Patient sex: M
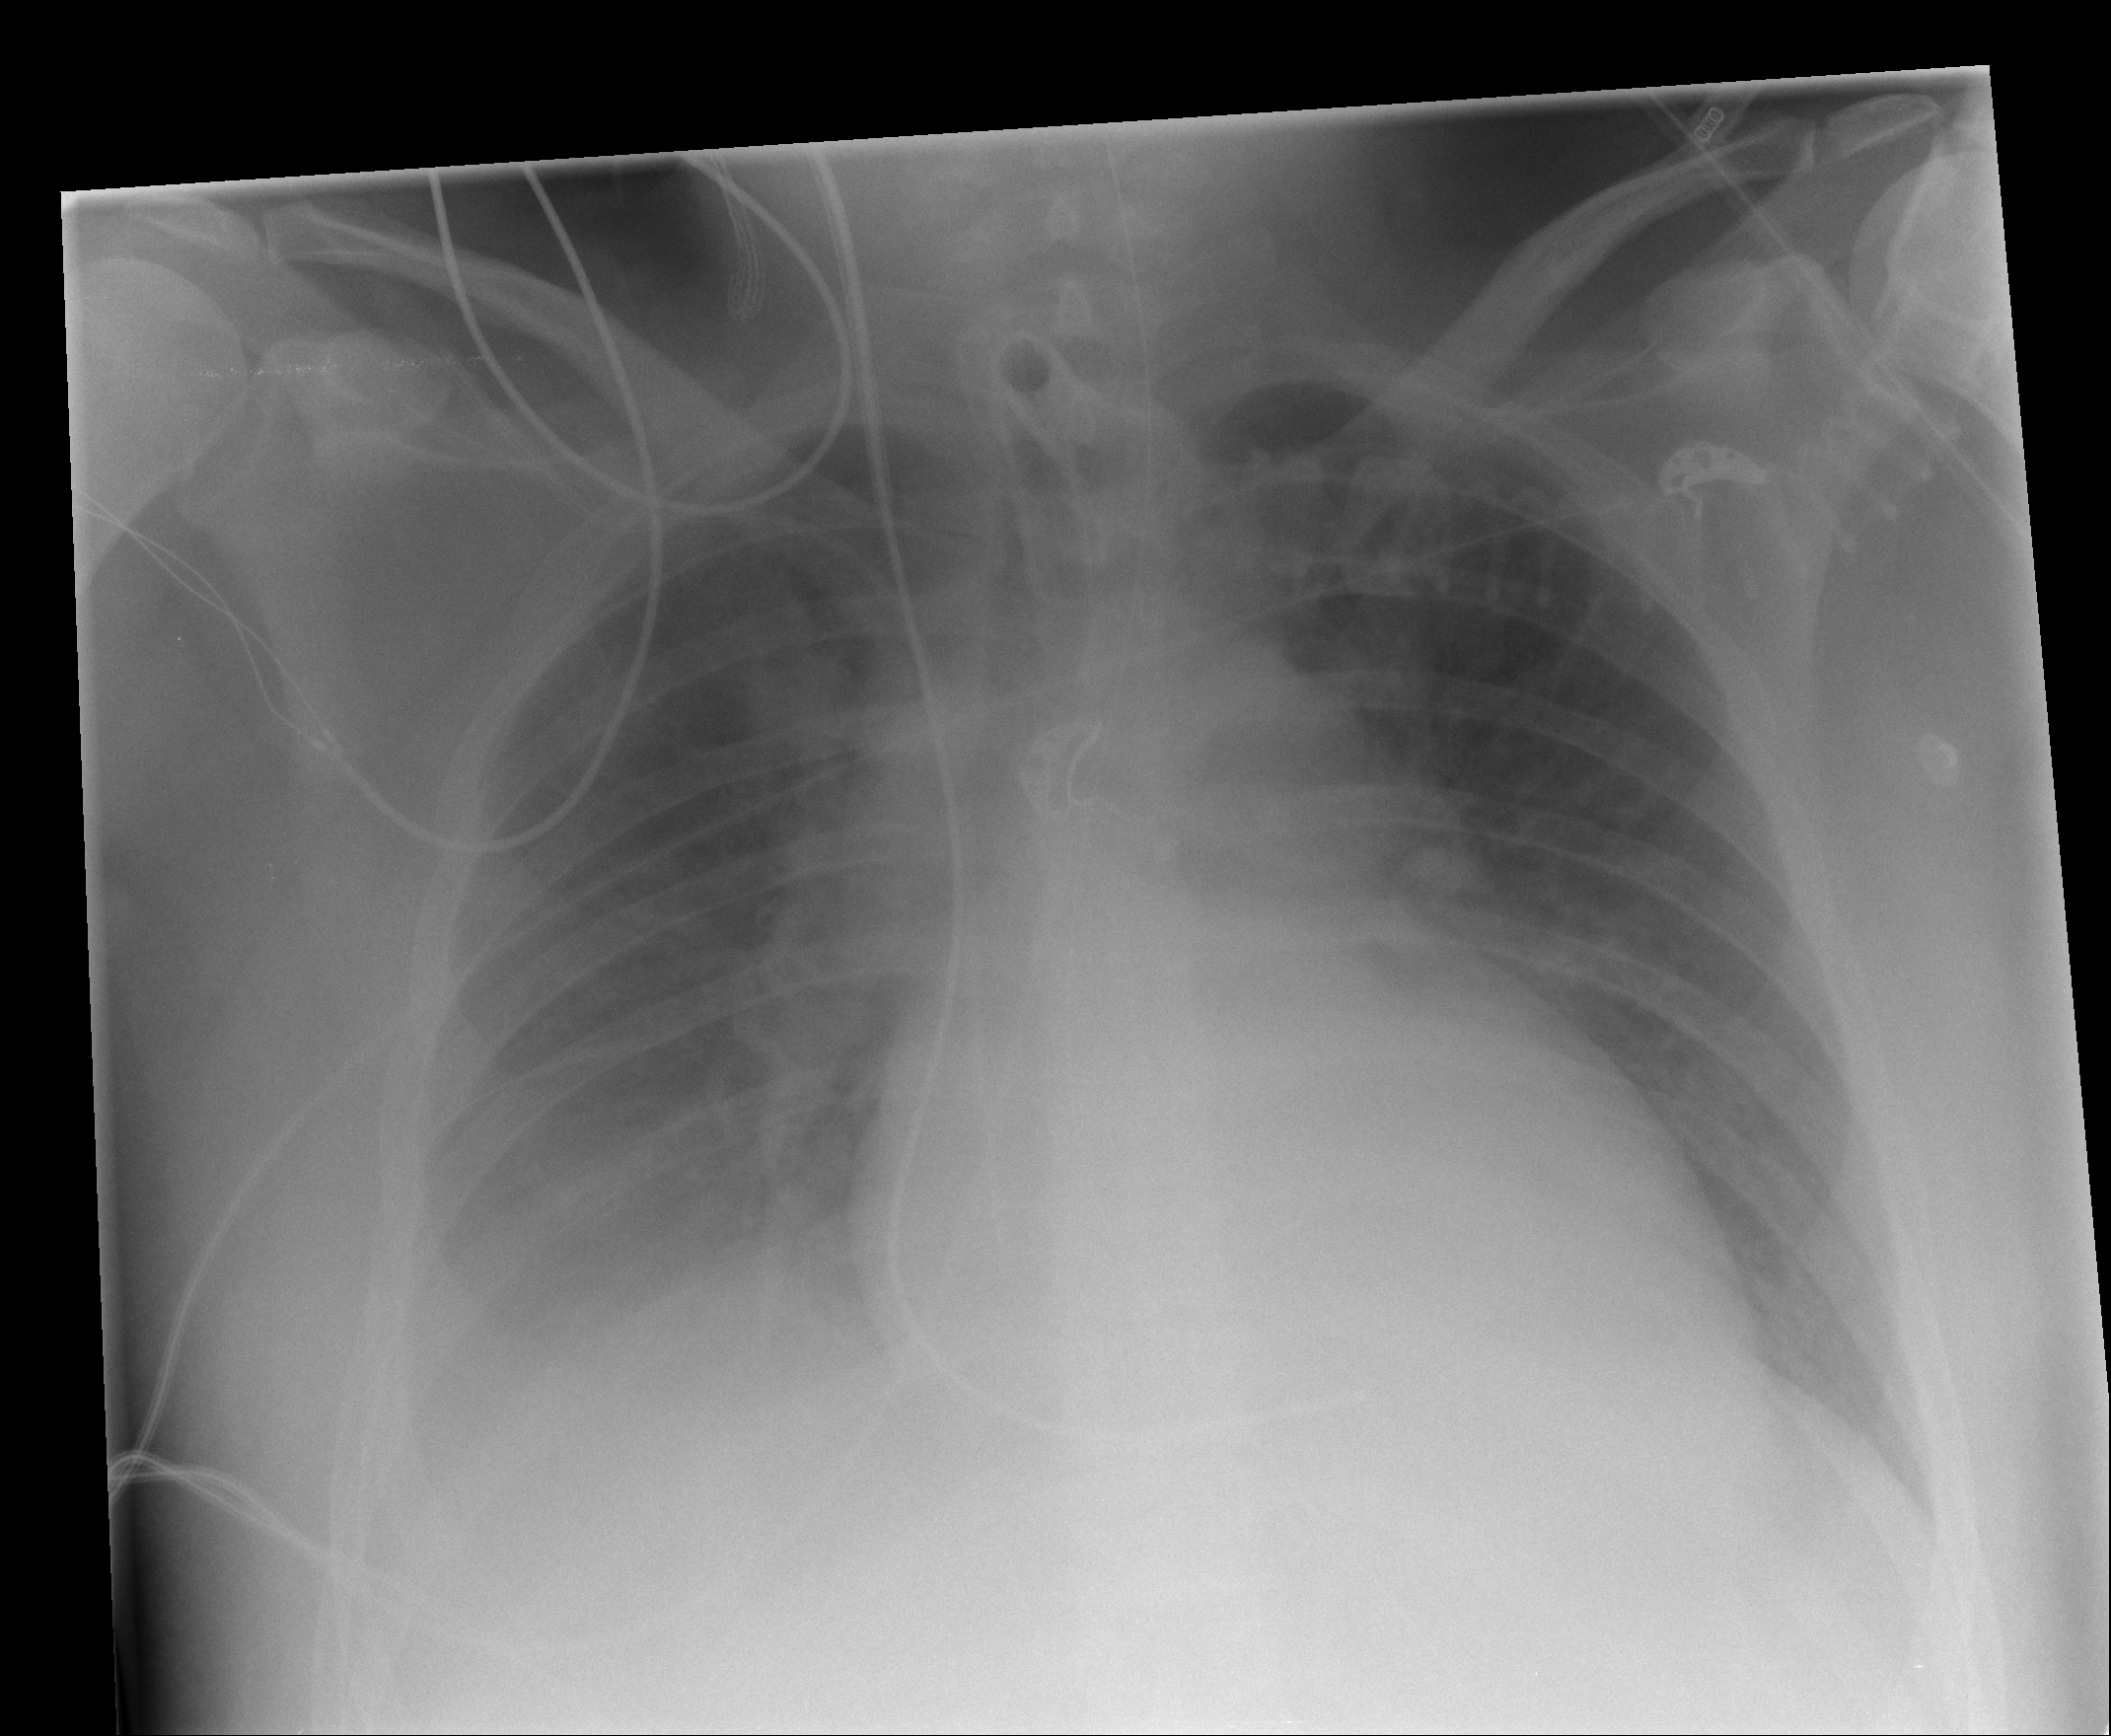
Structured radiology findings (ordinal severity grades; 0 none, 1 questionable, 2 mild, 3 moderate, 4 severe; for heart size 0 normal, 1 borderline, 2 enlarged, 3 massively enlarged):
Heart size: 2
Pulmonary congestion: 2
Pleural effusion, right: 2
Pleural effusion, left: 0
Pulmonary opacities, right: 0
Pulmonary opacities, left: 0
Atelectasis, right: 2
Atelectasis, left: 0